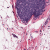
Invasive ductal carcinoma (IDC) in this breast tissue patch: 0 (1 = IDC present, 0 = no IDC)